Question: This question was asked a lots of time.
But I am facing a different problem that I have imported Play Services in the workspace; I have one project which is having Play Services and it is working fine.
When I am creating another project, It is not importing and showing the error.

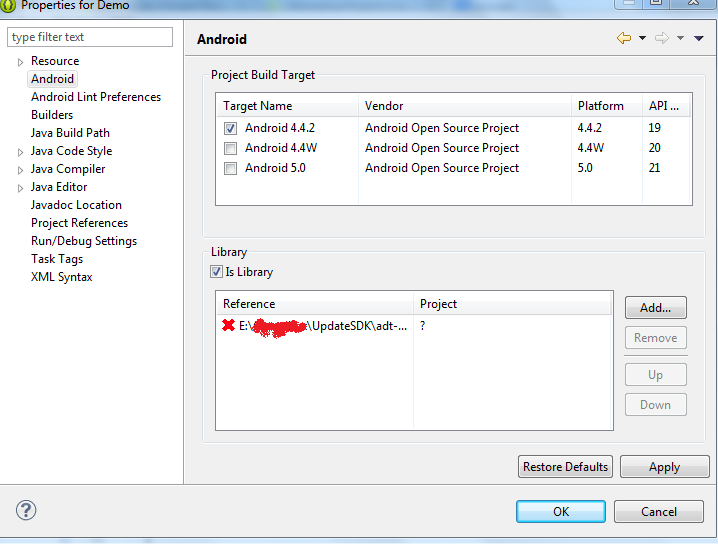
Answer: You have to import the project and library with selection of option(copy in work space). If you are not checked option of copy in work space it will not be attach with your project.